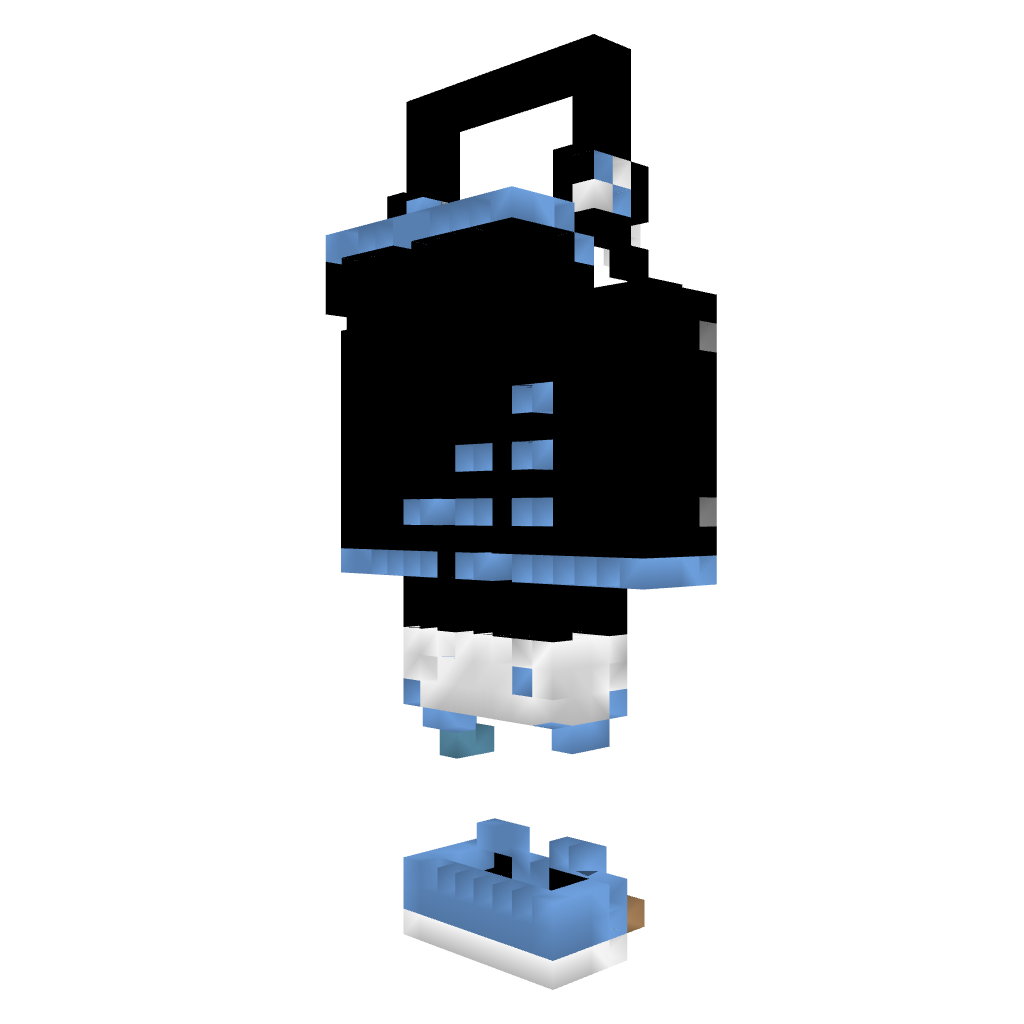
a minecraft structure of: Elegance Statue bad low quality